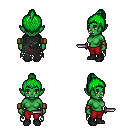
a pixel art fantasy rpg character, female body template, orc, green skin, black tattered cape, red pants, green short topknot hairstyle, leather bracers, black shoes, dagger, four views (front, back, left, right), 2x2 character sprite sheet, small pixel art, hard edges, no anti-aliasing